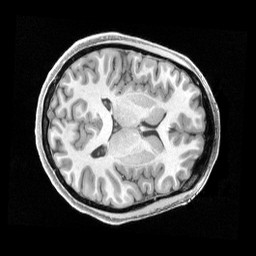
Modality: T1w
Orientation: axial
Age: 20
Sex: female
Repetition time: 2.4 s
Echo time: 0.00222 s